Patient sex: M
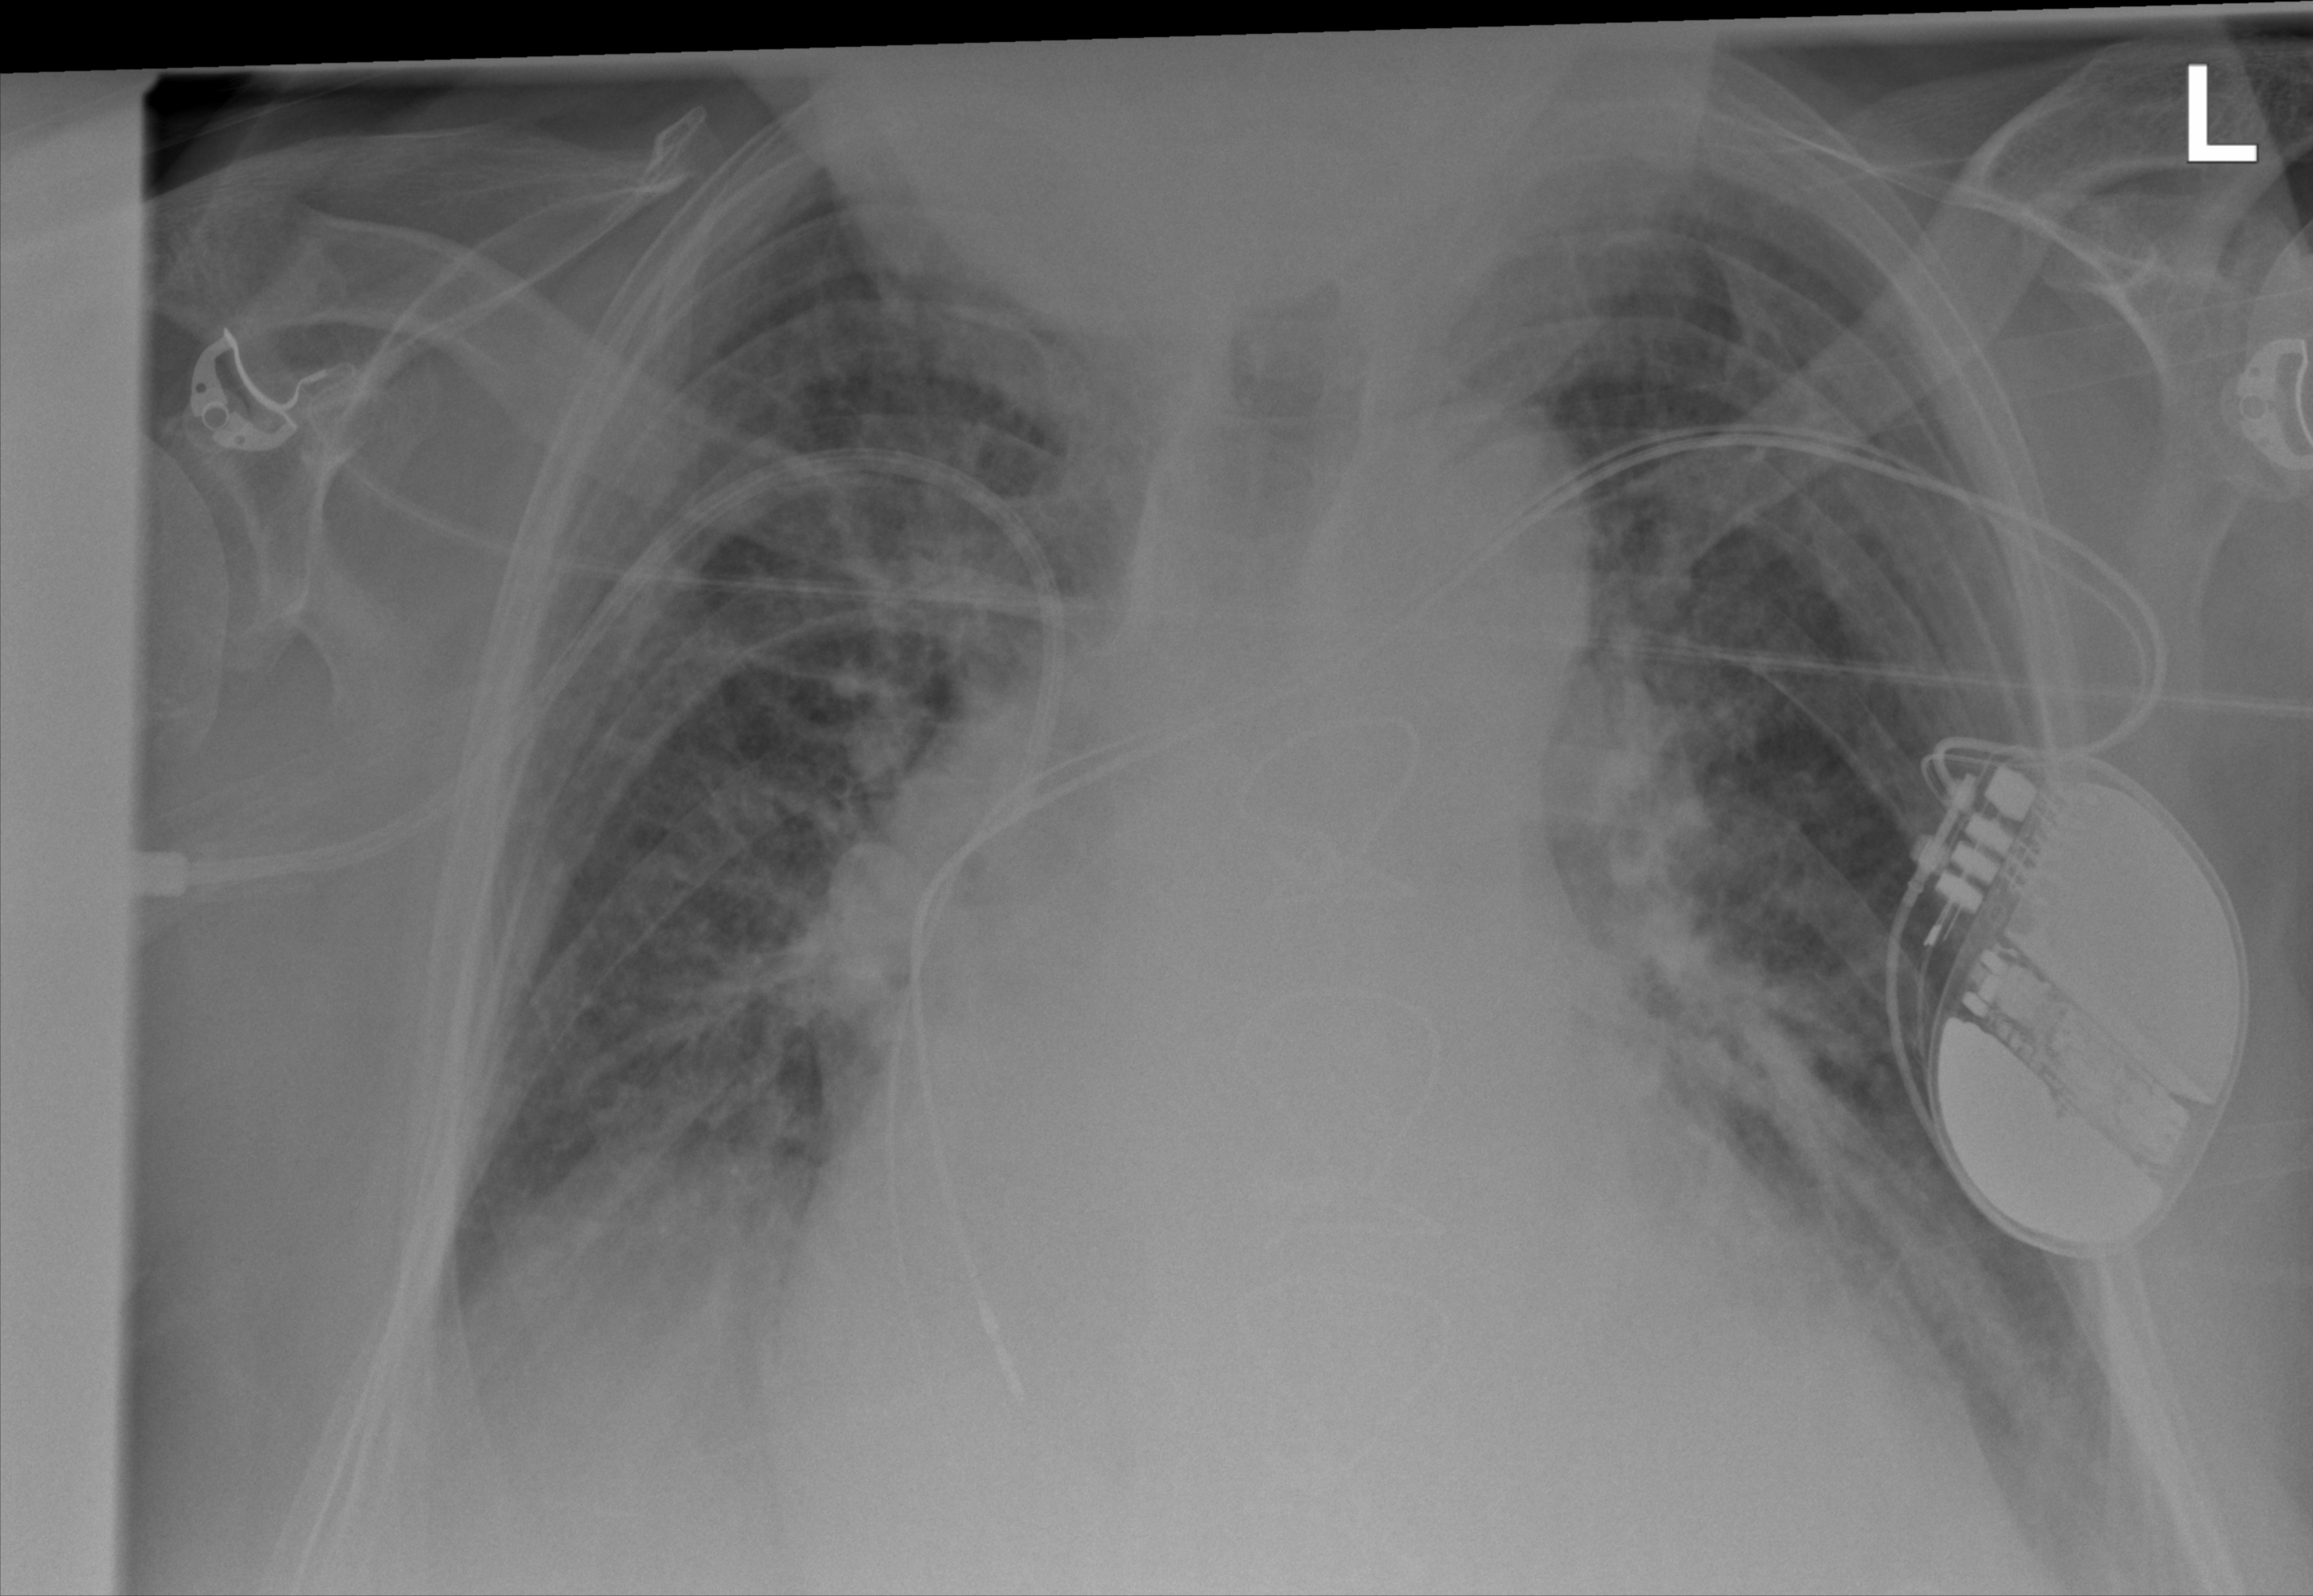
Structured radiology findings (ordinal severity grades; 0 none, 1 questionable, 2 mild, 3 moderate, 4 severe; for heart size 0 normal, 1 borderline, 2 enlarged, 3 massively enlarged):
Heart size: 2
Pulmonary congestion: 3
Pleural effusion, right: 2
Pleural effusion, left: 2
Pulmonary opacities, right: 2
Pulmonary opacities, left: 2
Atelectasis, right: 2
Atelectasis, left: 2